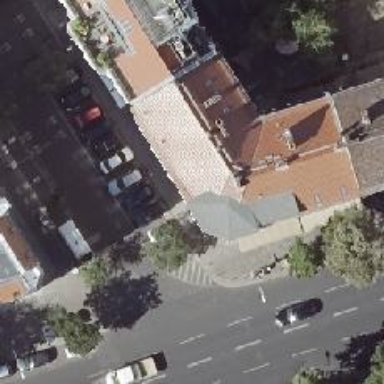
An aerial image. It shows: Cafe.